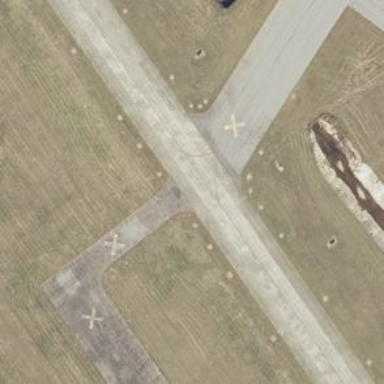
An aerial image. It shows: View of taxiway at the airport.